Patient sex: F
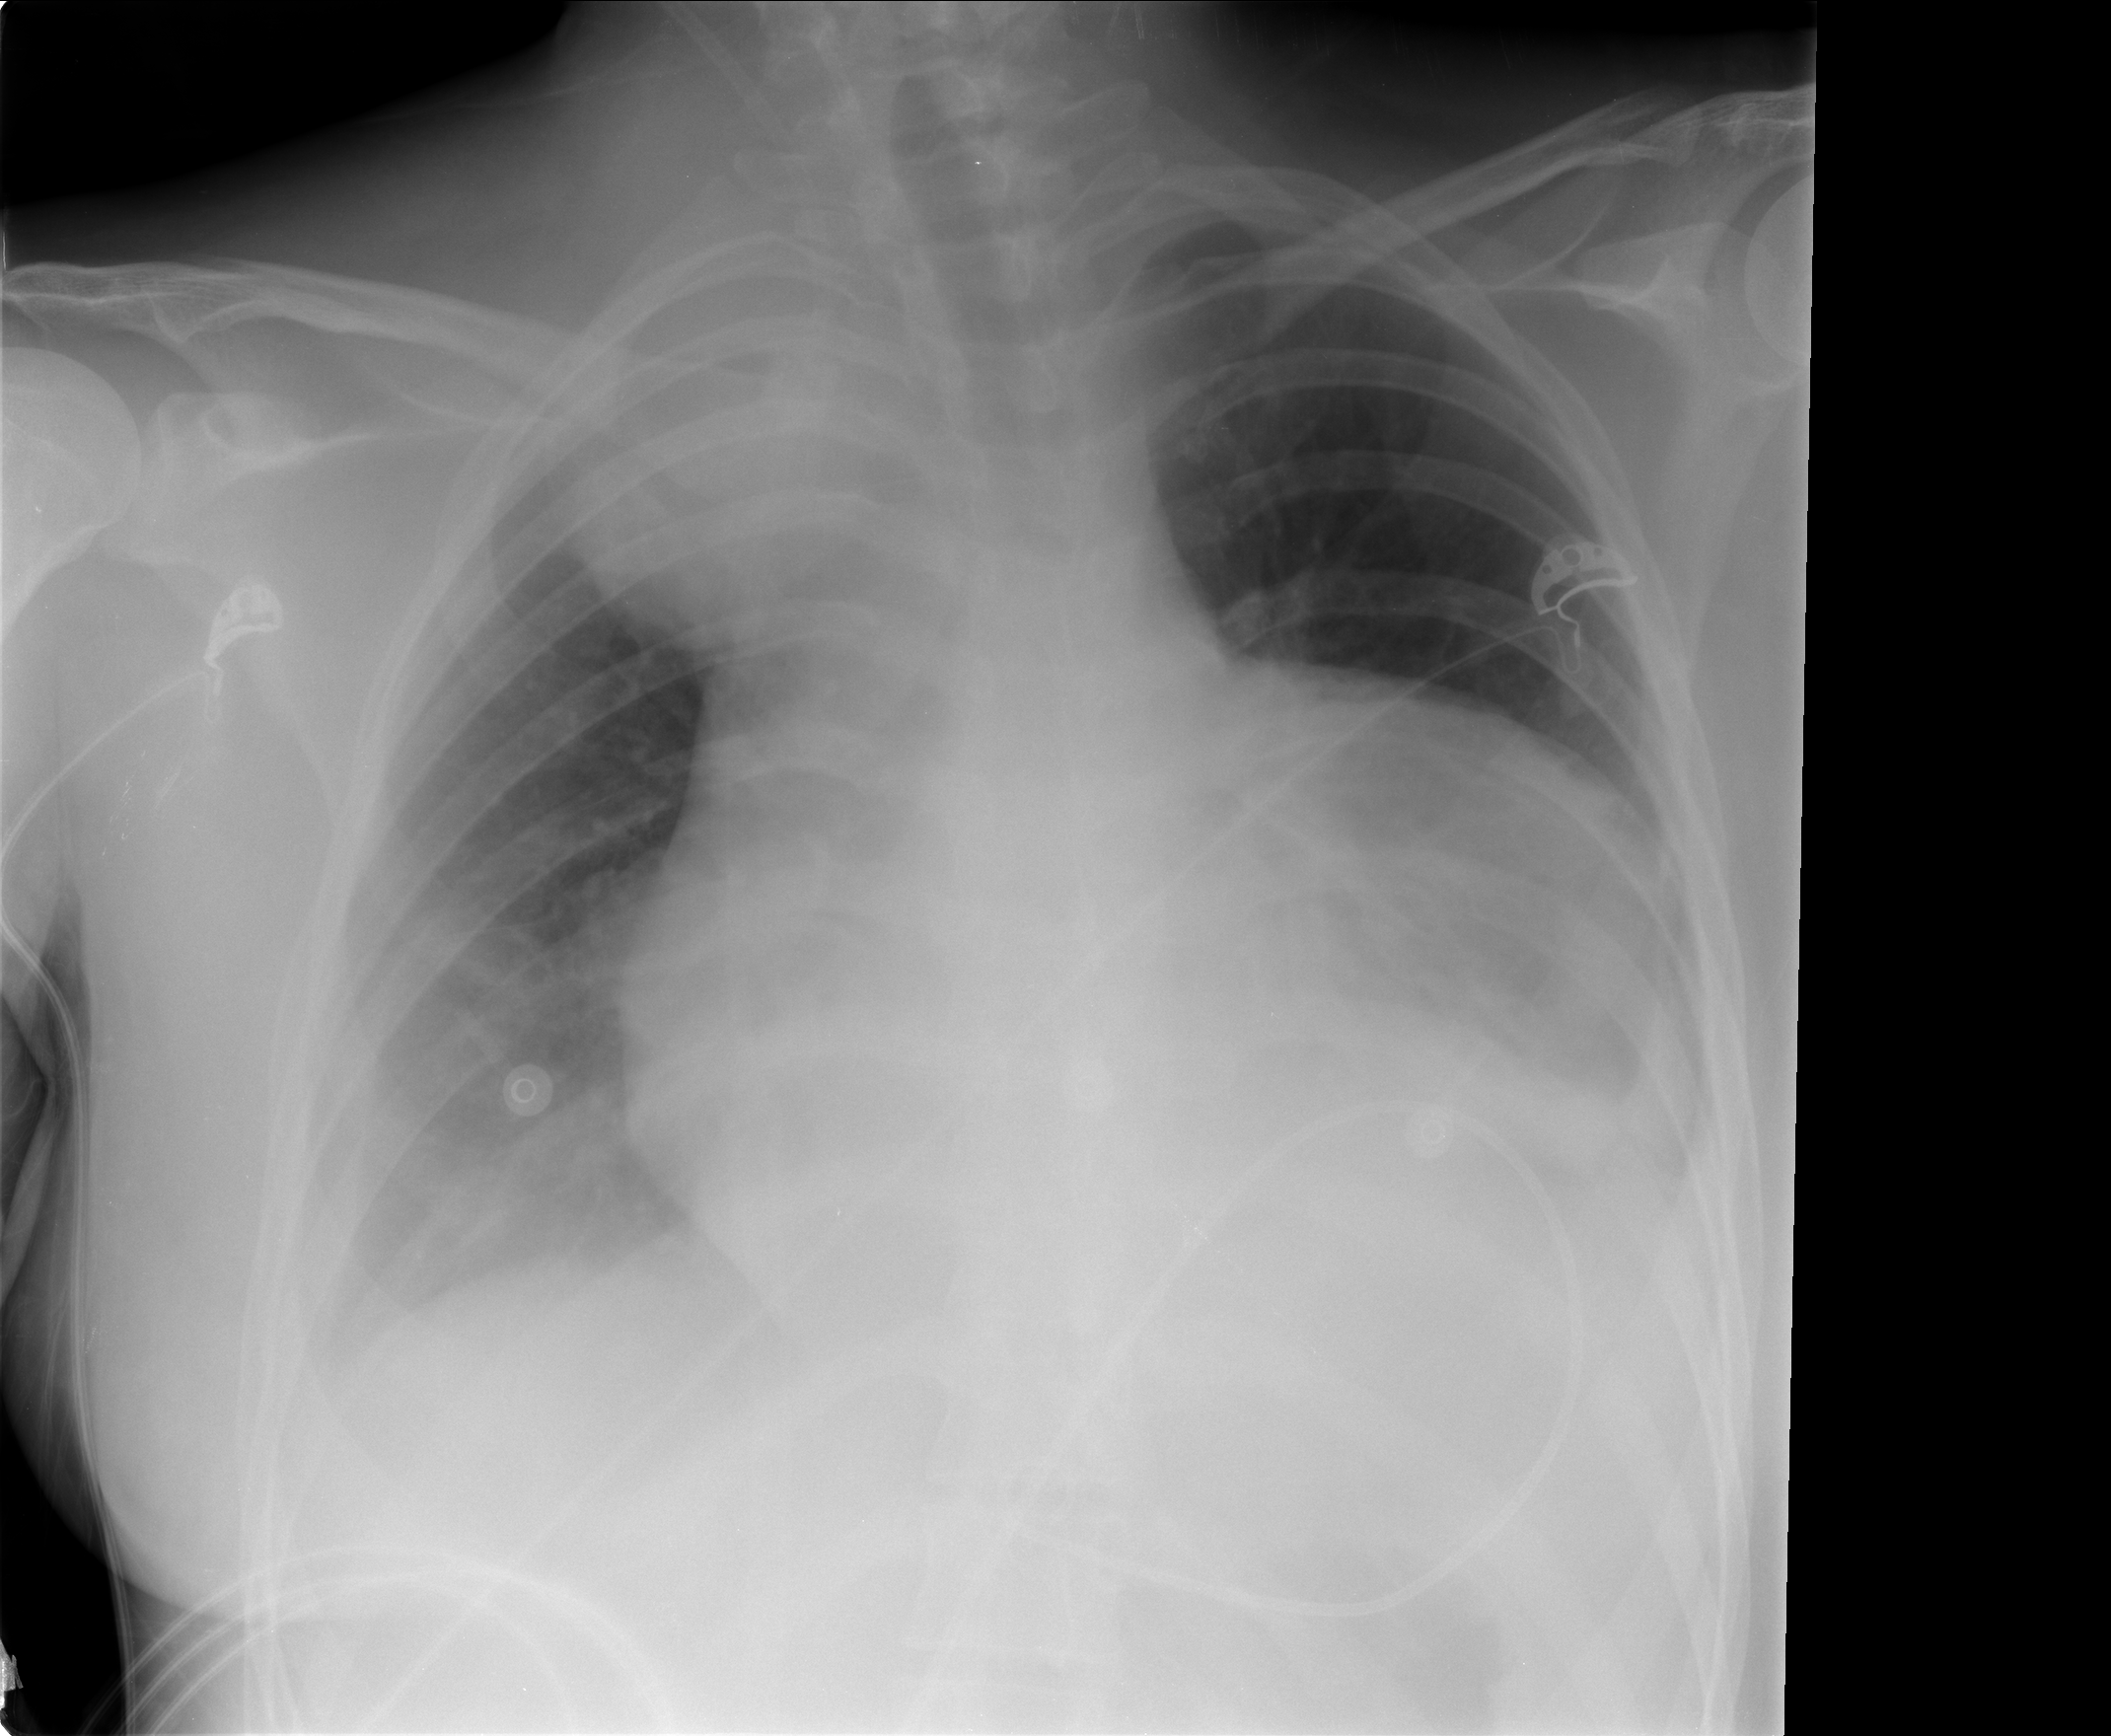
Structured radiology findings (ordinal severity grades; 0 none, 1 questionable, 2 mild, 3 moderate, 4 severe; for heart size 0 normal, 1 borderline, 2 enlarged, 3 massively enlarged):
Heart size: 3
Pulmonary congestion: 0
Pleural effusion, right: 2
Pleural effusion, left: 2
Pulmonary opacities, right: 0
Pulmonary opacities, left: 0
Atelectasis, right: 2
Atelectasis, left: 2